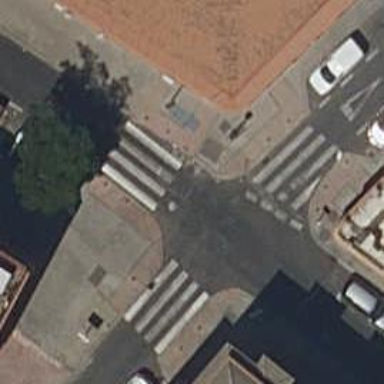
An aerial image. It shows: Asphalt footway with marked crossing.